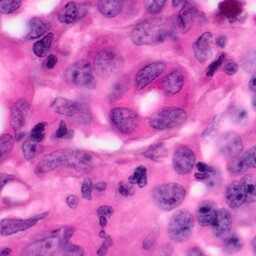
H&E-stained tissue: Pancreatic